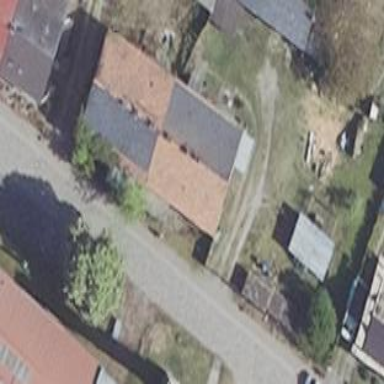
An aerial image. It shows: Semidetached house.